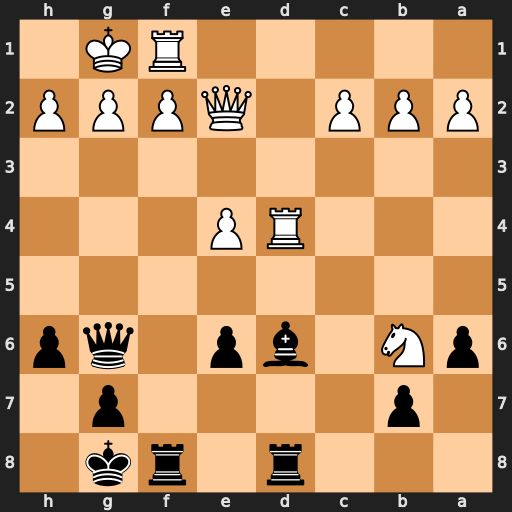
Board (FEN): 3r1rk1/1p4p1/pN1bp1qp/8/3RP3/8/PPP1QPPP/5RK1
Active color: b
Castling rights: -
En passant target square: -
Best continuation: Bxh2+ Kxh2 Rxd4